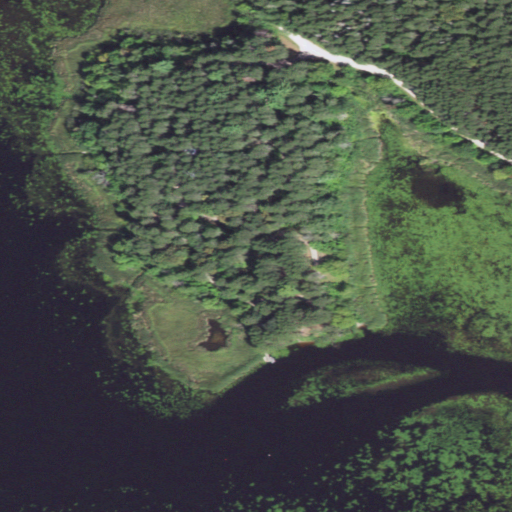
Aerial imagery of cape in Minnesota named Mosomo Point containing open water, evergreen forest, herbaceous wetlands, woody wetlands, low intensity development, mixed forest, grassland, medium intensity development, and open development